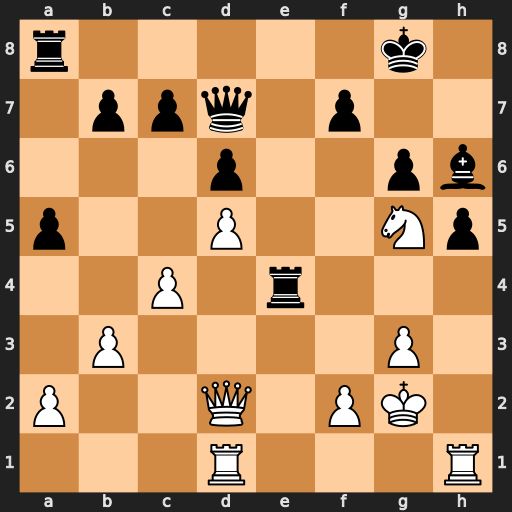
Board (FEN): r5k1/1ppq1p2/3p2pb/p2P2Np/2P1r3/1P4P1/P2Q1PK1/3R3R
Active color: w
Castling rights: -
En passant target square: -
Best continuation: Nxe4 Bxd2 Nf6+ Kg7 Nxd7